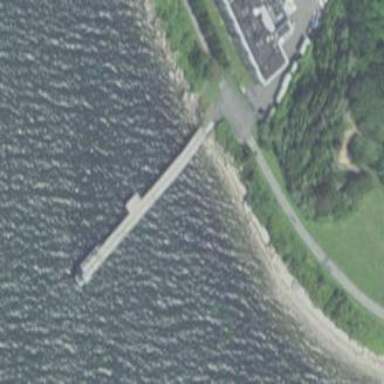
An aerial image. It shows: Breakwater structure.